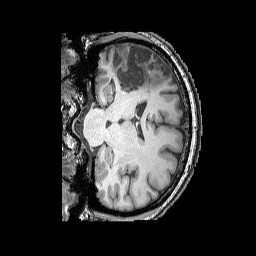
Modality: T1w
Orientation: coronal
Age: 36
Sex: female
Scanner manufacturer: siemens
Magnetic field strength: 3 T
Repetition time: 2.25 s
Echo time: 0.00411 s